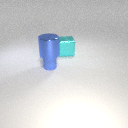
large cyan metal cube behind small blue rubber cylinder